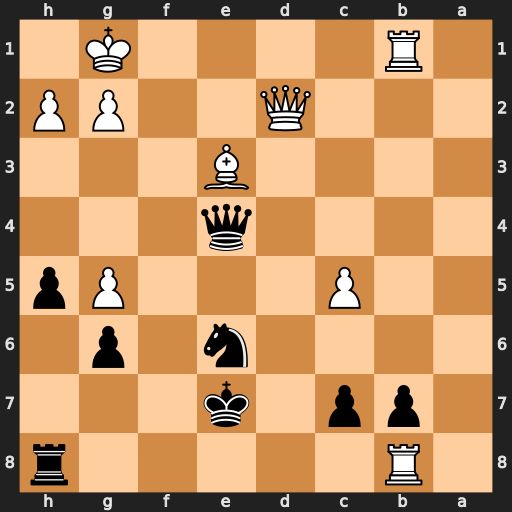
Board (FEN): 1R5r/1pp1k3/4n1p1/2P3Pp/4q3/4B3/3Q2PP/1R4K1
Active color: b
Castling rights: -
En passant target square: -
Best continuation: Qxb1+ Qc1 Qxc1+ Bxc1 Rxb8